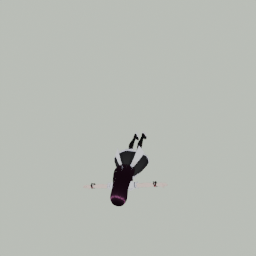
Label: people